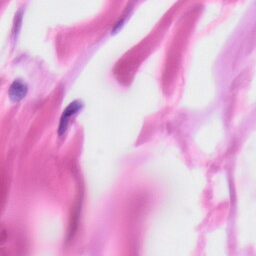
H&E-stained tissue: Skin